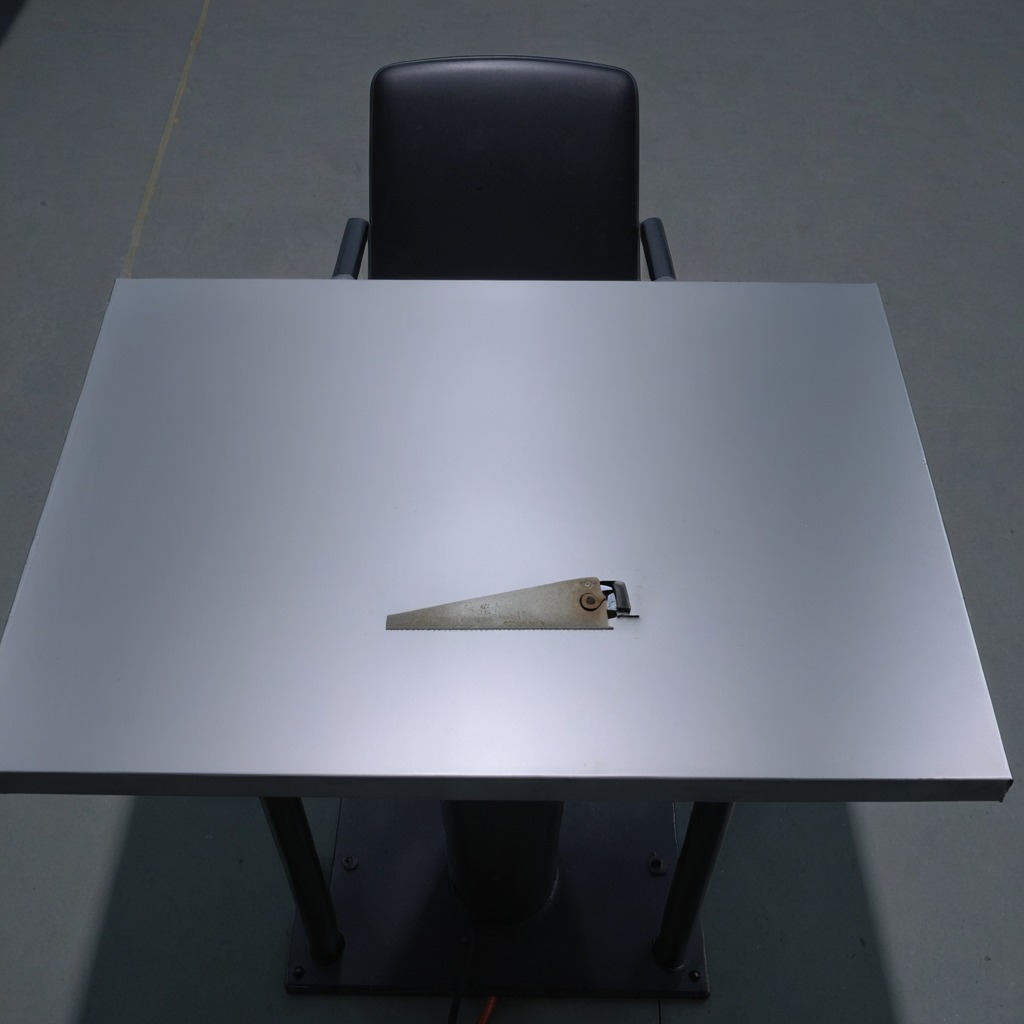
A handheld metal saw lies on the tabletop in the basement.